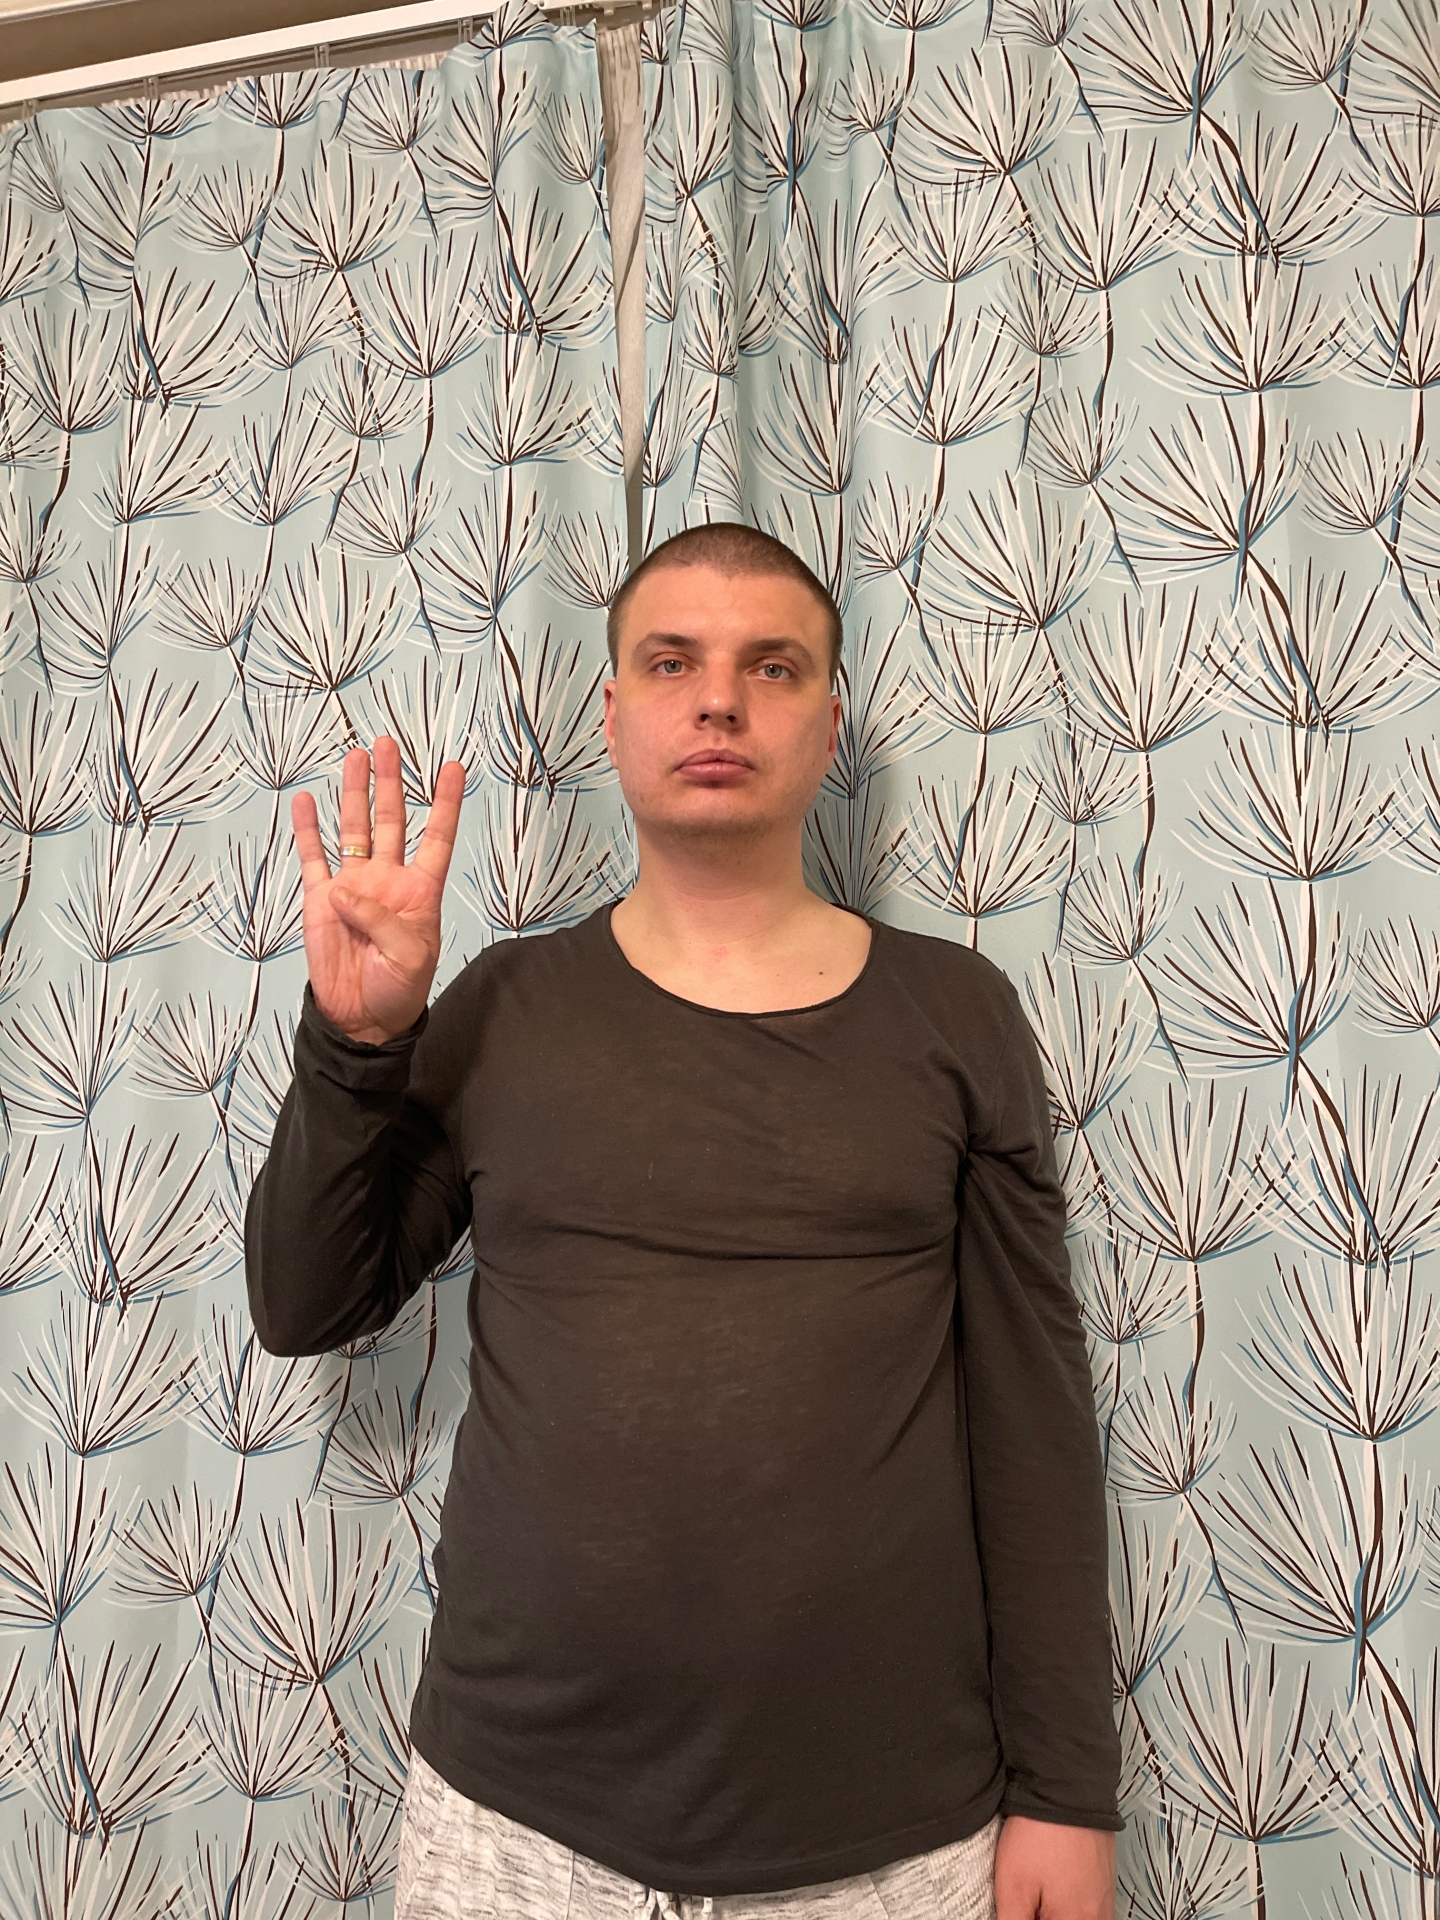
Label: clear